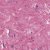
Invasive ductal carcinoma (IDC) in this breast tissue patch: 0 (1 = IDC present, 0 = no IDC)